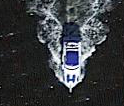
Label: Civil_yacht